Interaction volume radius: 5 \u00c5
Interaction volume height: 15 \u00c5
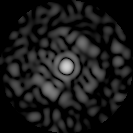
Disorder parameter: 0.8608